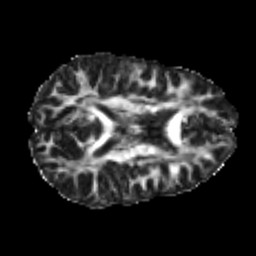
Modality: FA
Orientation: axial
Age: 24
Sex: male
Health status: healthy
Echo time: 0.074 s